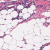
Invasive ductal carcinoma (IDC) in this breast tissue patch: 1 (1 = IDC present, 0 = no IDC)